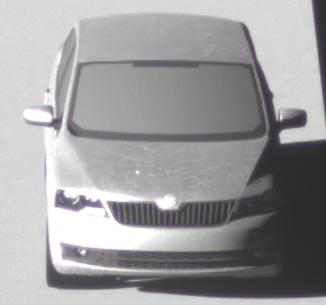
Make: Skoda
Model: Rapid
Detailed model: Rapid 1.2 Active Limousine
Model produced from: 2012/10
Model produced until: 2015/04
Doors: 5
Color: white
Road condition: dry road
Daytime: morning or afternoon
Contrast: high contrast